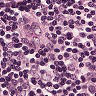
Metastatic tissue present: no